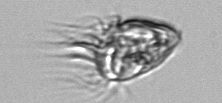
Label: Strombidium_morphotype1